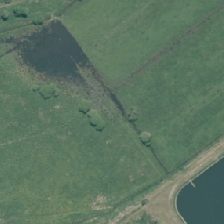
Land cover: lake_pond